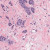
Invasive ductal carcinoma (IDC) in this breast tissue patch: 1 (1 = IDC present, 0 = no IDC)